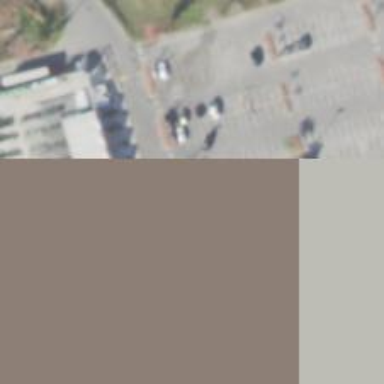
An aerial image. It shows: Parking space is available.